Question: I'm building an app using google map v2, it requires google play services, so I added this validation to check for it:
'''
int checkGooglePlayServices = GooglePlayServicesUtil
.isGooglePlayServicesAvailable(myContext);
if (checkGooglePlayServices != ConnectionResult.SUCCESS) {
// google play services is missing!!!!
/*
* Returns status code indicating whether there was an error.
* Can be one of following in ConnectionResult: SUCCESS,
* SERVICE_MISSING, SERVICE_VERSION_UPDATE_REQUIRED,
* SERVICE_DISABLED, SERVICE_INVALID.
*/
GooglePlayServicesUtil.getErrorDialog(checkGooglePlayServices,
myContext, REQUEST_CODE_RECOVER_PLAY_SERVICES).show();
}
'''
So it turns out I have a device 4.0.4 that didn't come with google play services (why? I dont know, but it has gmail, and maps working fine), when I run the app the validation works and takes me to play store to install/update google play services, however the page says: Your device isn't compatible with this version.
So how do I install google play service if it is not available on play store?
is it common to have android devices without this app ?
thanks,

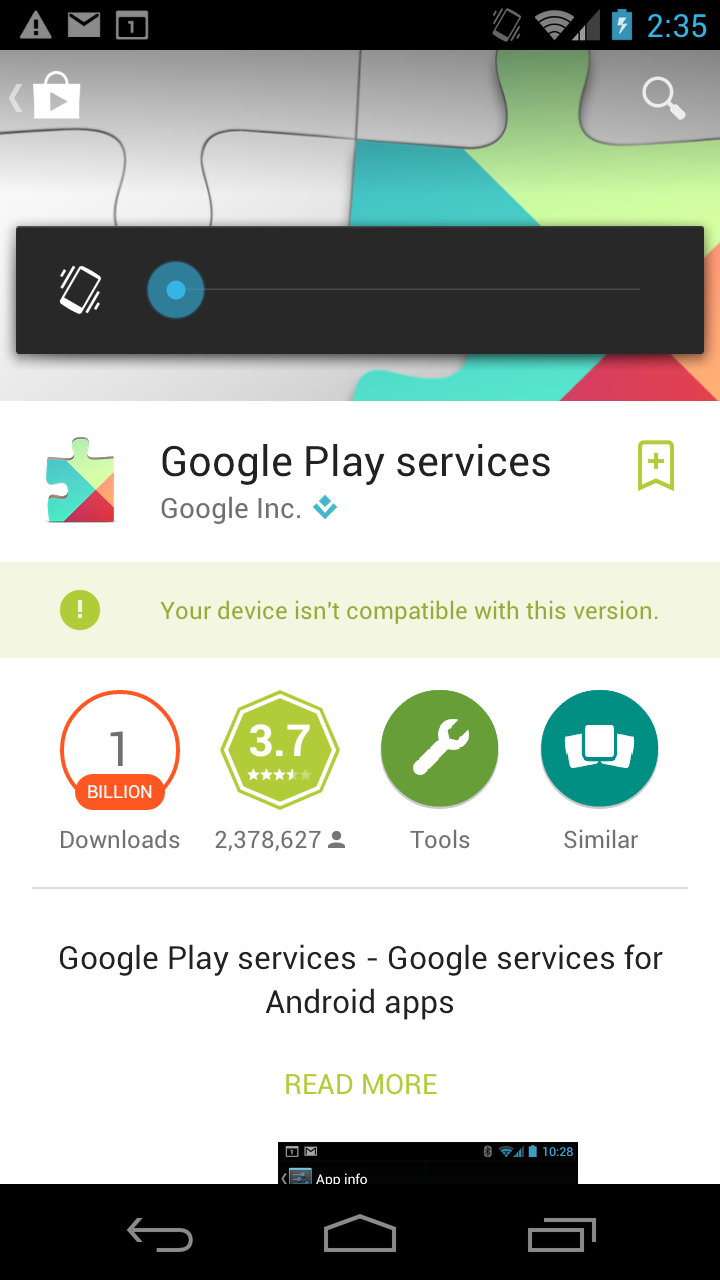
Answer: - The error seems to suggest the play services version on your device is not compatible with the play services library used by your app. Where does it say the play services is not available on your device.To make sure the play services in running on your device, and to find out its version, look in 'Settings -> Apps -> Downloaded -> Google Play Services'

- Since it is not giving you an option to update the play services on device, I would consider using a matching play services client library in your app. You can easily do this on Android studio build.gradle of the app module by adding exact version to your dependencies like so'dependencies { compile 'com.google.android.gms:play-services:5.0.89' }'replace '5.0.89' with the version you find on your device.